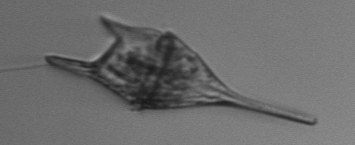
Label: Tripos_lineatus